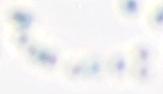
Label: Phaeocystis